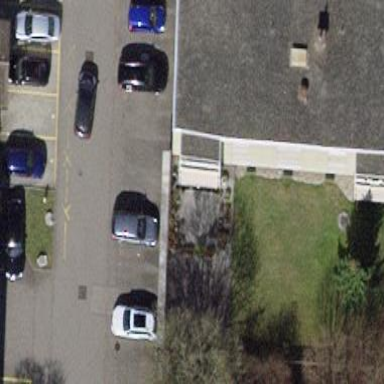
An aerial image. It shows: Image showing building with apartments.